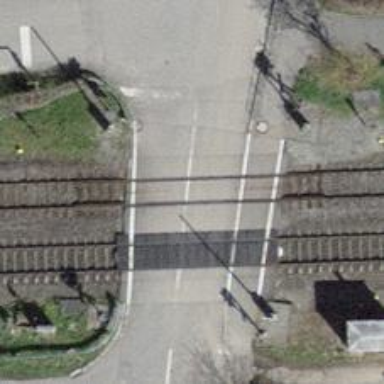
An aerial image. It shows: Level crossing on the railway with lights.